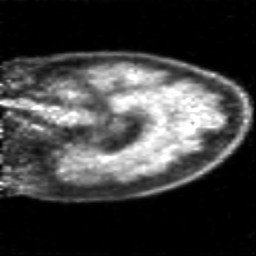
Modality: PET
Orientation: sagittal
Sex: female
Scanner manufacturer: siemens